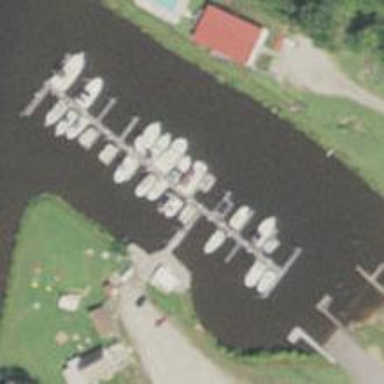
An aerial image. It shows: Dock located along the waterway.